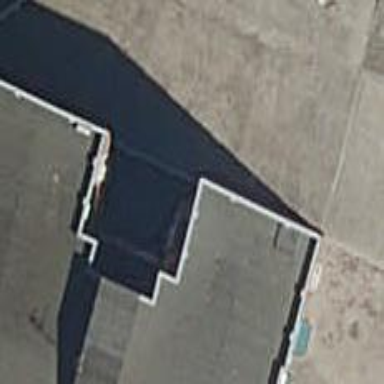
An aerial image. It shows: View of roof of building.